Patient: sex M, age 44
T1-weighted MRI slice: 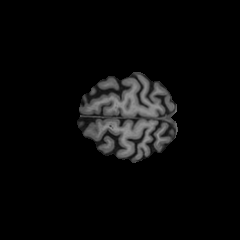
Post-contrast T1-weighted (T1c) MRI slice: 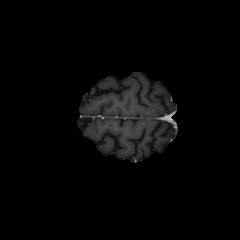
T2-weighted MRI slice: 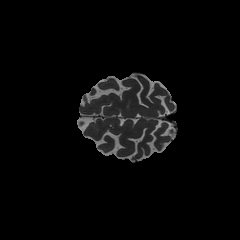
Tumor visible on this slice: no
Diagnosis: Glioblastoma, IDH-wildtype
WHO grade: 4